Aerial crown-view tile of a tropical tree (Barro Colorado Island, Panama), acquired 20250512:
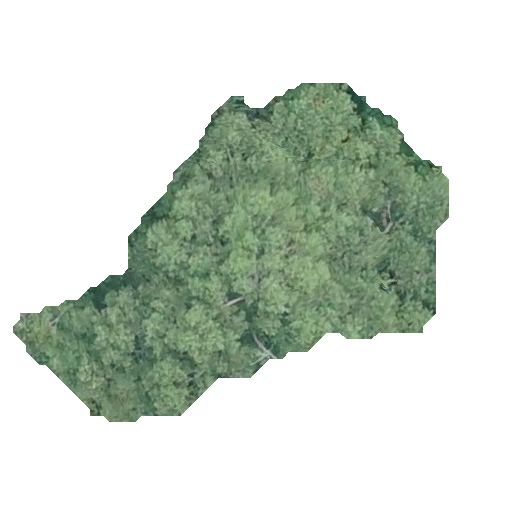
Species: Calophyllum longifolium
GBIF accepted scientific name: Calophyllum longifolium
Crown area: 121.531 m²